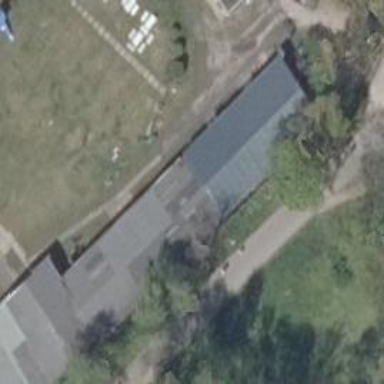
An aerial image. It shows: Warehouse building with gabled roof.